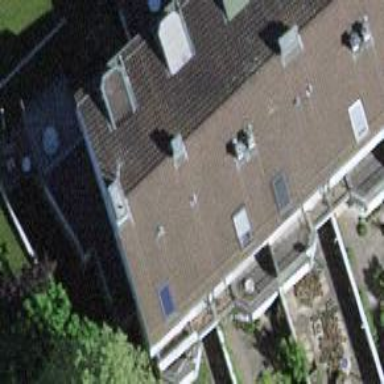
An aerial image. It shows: Terrace building.